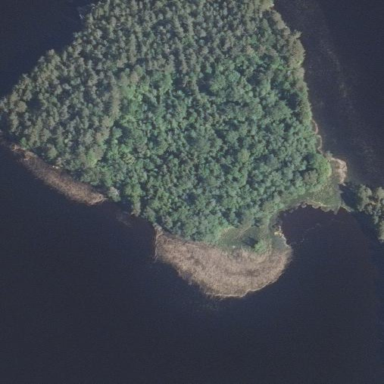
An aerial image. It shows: Islet covered with woodland.